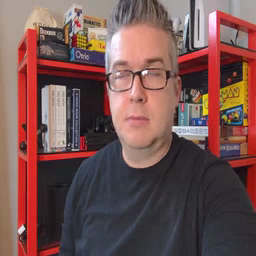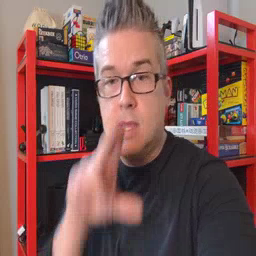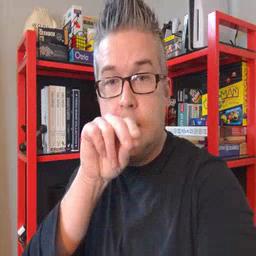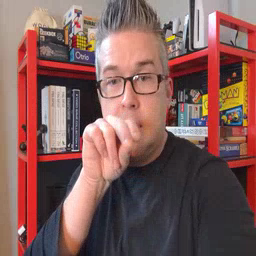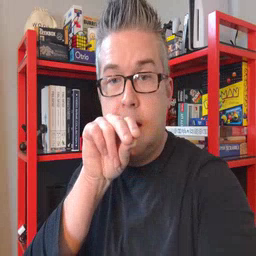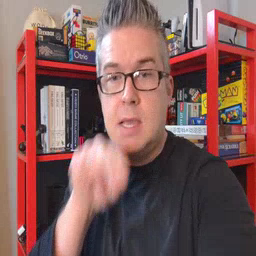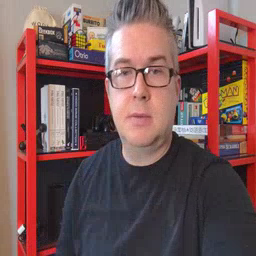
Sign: duck